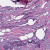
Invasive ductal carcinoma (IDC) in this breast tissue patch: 1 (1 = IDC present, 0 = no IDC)